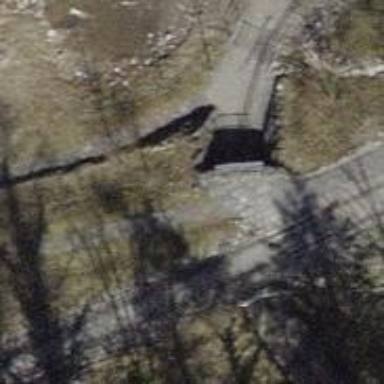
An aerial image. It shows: Miniature railway tunnel.